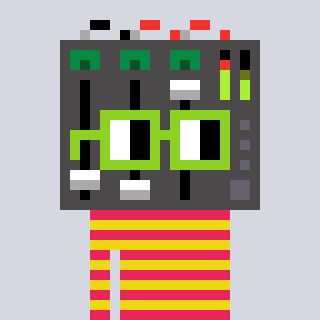
a pixel art character with square light green glasses, a mixer-shaped head and a yellow-colored body on a cool background